Question: I have a UITabBarController. Now I want to add a view above it, and make the view unchanged when users switch to another tab. I've tried to create a UIViewController, and add the UITabBarController as a subview, but it crashed when I switched to another tab.
Is there any good way to do it? Thanks for any help.

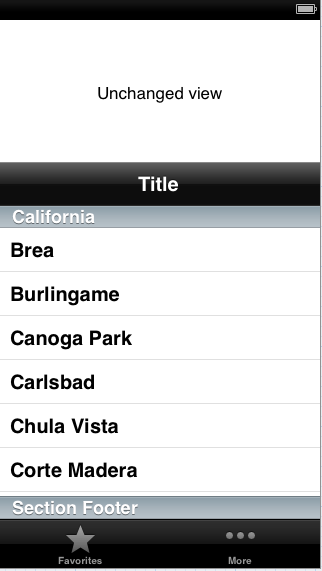
Answer: Sure there is. What you'll want to do is make a view controller, which will house the view that is constantly visible, and add the tab bar controller on top of it. If you're using storyboards, this can be accomplished easily using a container view. Simply drag and drop a container from the object library onto the view controller you created, size it as you wish, and link its viewDidLoad segue to embed on the tab bar controller.
<URL>